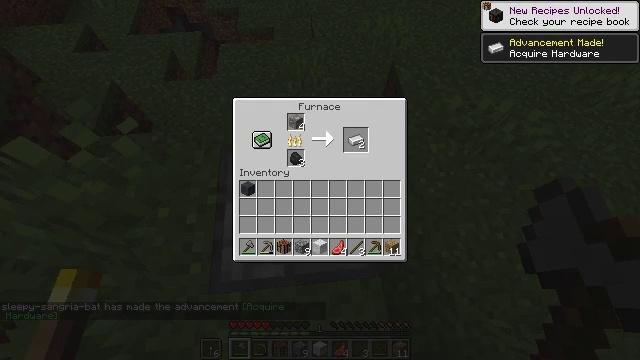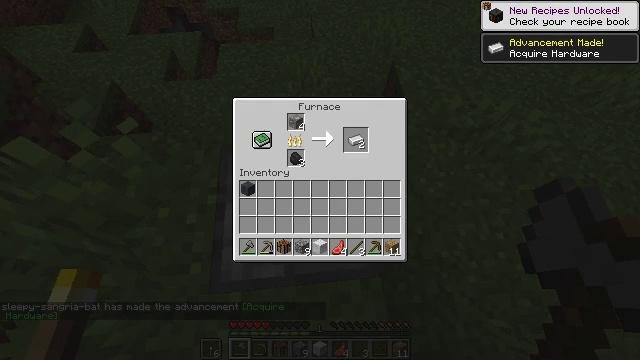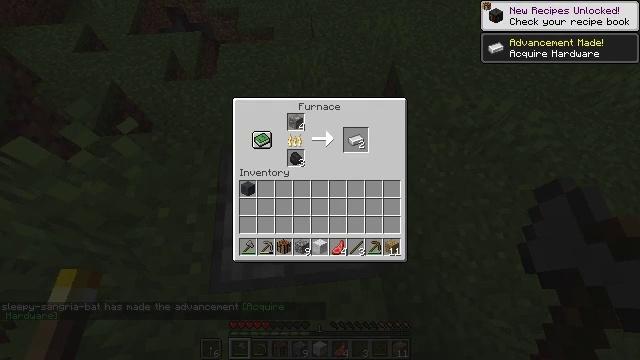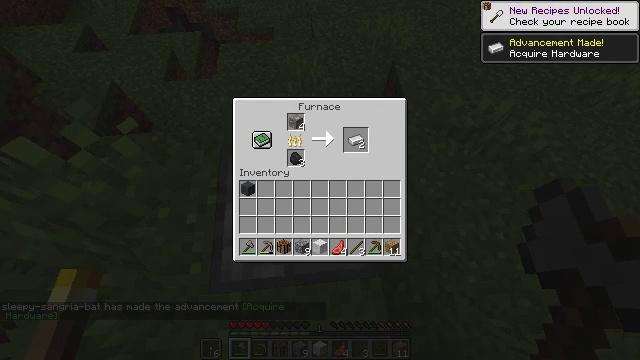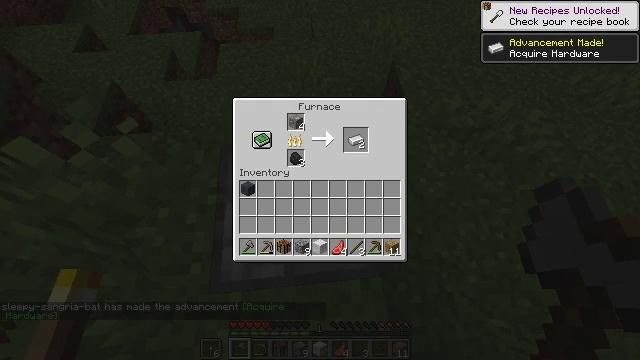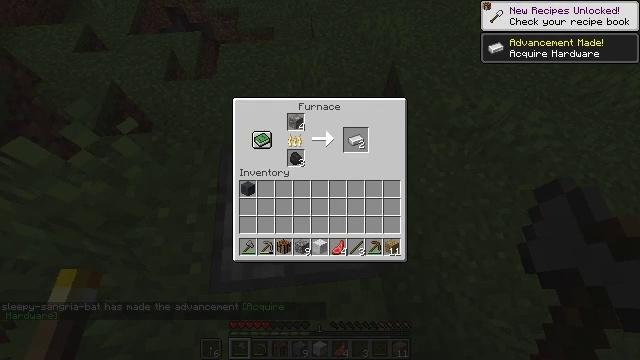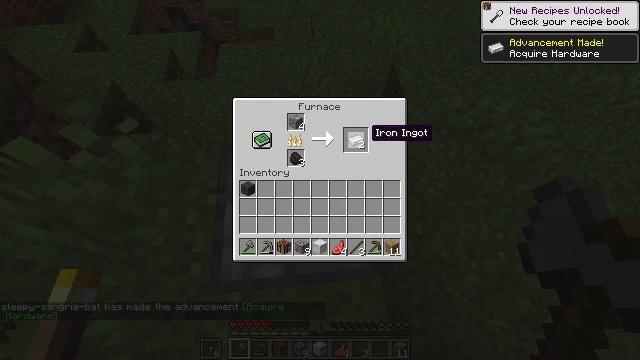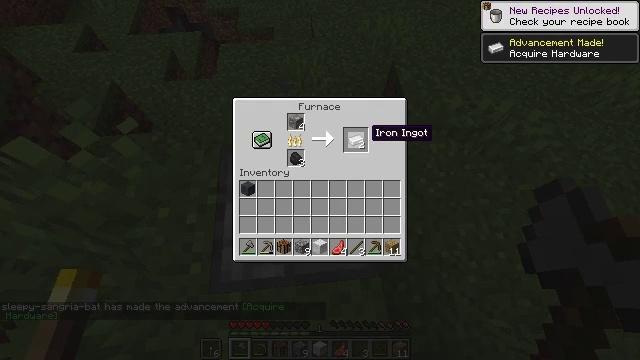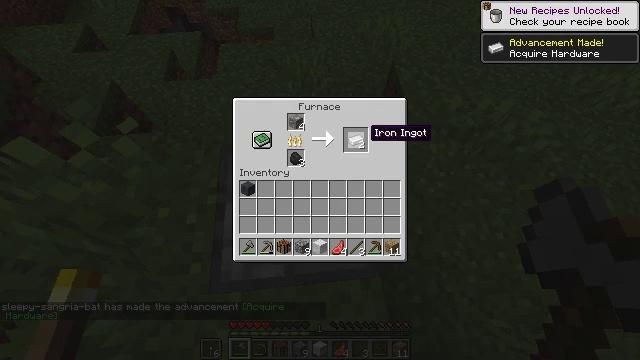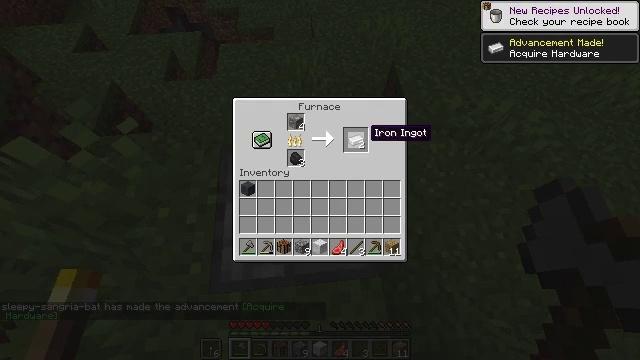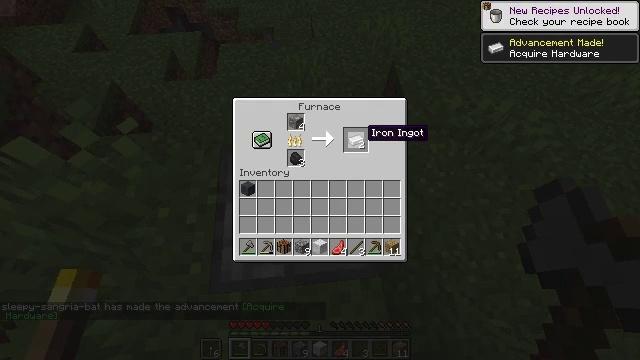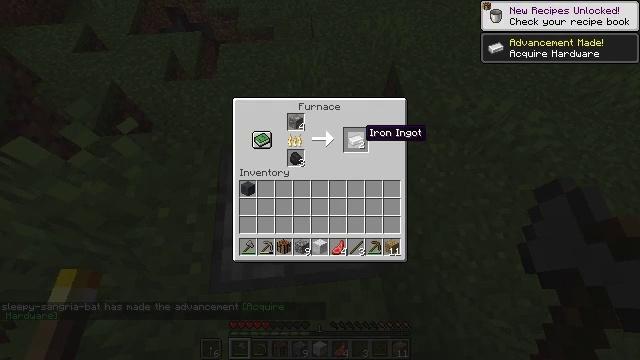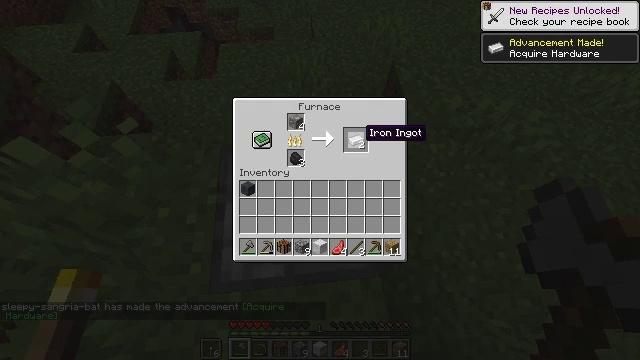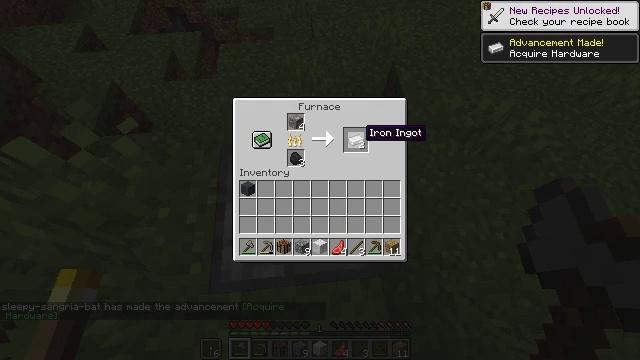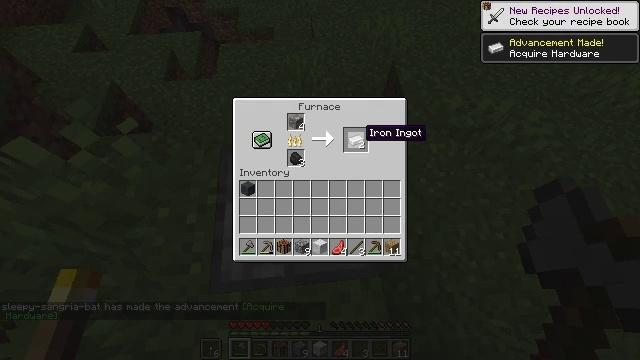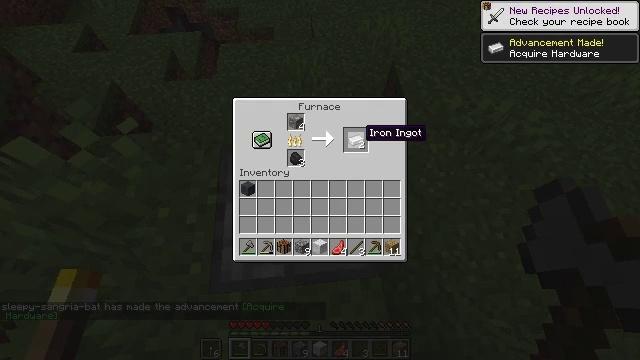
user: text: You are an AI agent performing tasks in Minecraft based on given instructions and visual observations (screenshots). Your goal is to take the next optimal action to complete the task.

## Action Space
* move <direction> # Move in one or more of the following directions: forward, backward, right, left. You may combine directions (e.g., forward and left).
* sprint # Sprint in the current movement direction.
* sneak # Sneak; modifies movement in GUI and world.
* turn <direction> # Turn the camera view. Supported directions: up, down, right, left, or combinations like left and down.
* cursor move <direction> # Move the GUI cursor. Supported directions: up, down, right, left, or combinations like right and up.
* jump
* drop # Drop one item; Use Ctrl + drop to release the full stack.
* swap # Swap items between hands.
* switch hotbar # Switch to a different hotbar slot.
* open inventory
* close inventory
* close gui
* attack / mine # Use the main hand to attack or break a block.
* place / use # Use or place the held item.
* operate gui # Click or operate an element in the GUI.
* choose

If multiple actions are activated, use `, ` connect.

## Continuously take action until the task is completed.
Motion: motion action
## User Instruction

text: Create an iron ingot using iron ore and a furnace.
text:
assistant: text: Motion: no_op
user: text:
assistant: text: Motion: no_op
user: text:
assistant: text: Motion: no_op
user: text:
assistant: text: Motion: no_op
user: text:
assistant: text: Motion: no_op
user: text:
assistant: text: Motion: sneak
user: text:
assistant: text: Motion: sneak
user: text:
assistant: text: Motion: sneak
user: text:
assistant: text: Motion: sneak
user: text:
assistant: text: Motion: sneak
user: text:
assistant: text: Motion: sneak
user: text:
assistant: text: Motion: sneak
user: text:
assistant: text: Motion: sneak
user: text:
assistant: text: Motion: sneak
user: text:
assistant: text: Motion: sneak
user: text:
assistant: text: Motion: sneak
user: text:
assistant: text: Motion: sneak
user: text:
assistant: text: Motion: sneak
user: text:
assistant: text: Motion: sneak
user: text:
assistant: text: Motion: sneak
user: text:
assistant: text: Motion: sneak
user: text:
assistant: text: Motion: sneak
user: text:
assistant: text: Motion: sneak
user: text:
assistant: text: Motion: sneak
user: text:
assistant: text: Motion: sneak, operate gui
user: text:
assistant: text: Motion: sneak, operate gui
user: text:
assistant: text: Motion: sneak, cursor move left and down
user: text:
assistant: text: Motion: sneak, cursor move left and down
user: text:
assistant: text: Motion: sneak, cursor move down
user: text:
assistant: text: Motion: sneak